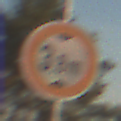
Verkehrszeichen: TatsaechlicheHoehe
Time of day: SunriseSunset
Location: Outdoor (Nature)
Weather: PartlyCloudy
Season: NotSpecified
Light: Natural